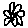
Label: flower